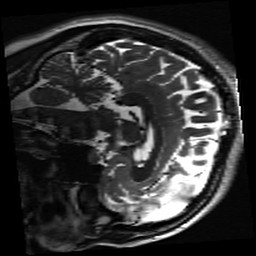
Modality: inplaneT2
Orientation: sagittal